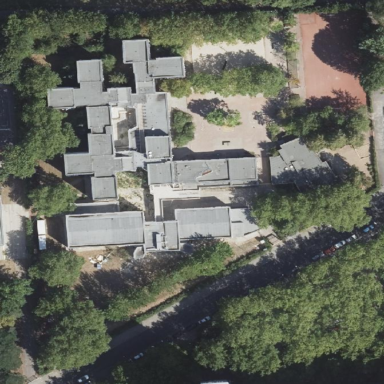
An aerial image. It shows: School.